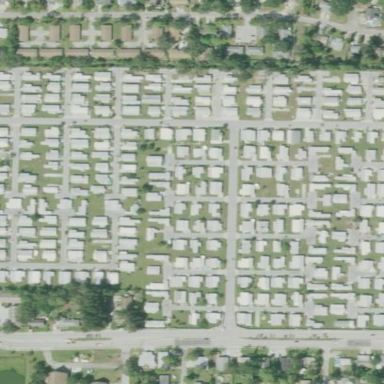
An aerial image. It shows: Residential area designated as trailer park.